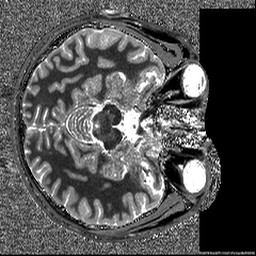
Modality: T1map
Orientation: axial
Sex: male